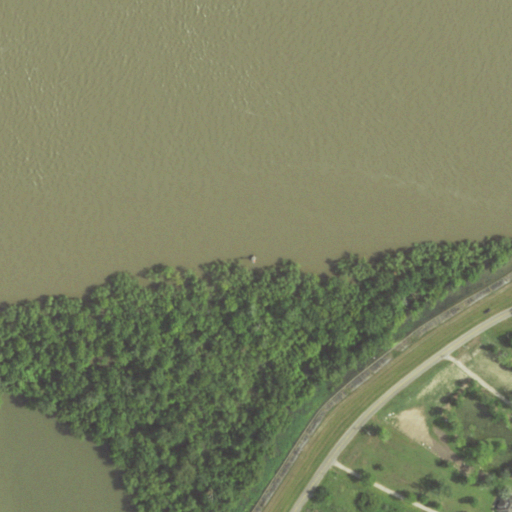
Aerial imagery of cape in Louisiana named Shingle Point containing open water, woody wetlands, herbaceous wetlands, low intensity development, shrub, open development, and medium intensity development